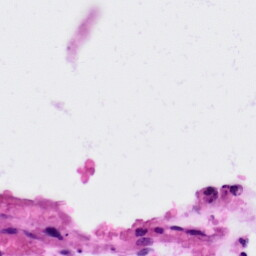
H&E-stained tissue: Colon